Question: I want to remove the browse button from the picture, It is more professional looking if i only keep the image of the profile picture, so that when the user clicks on the image, it opens the select file window... I managed to do that using the following code:
'''
<label><img src="images/profile-picture.png"><input type="file" name="pic" id="pic" accept="image/*"></label>
'''
Any idea how can i remove the annoying button and the text next to it ?

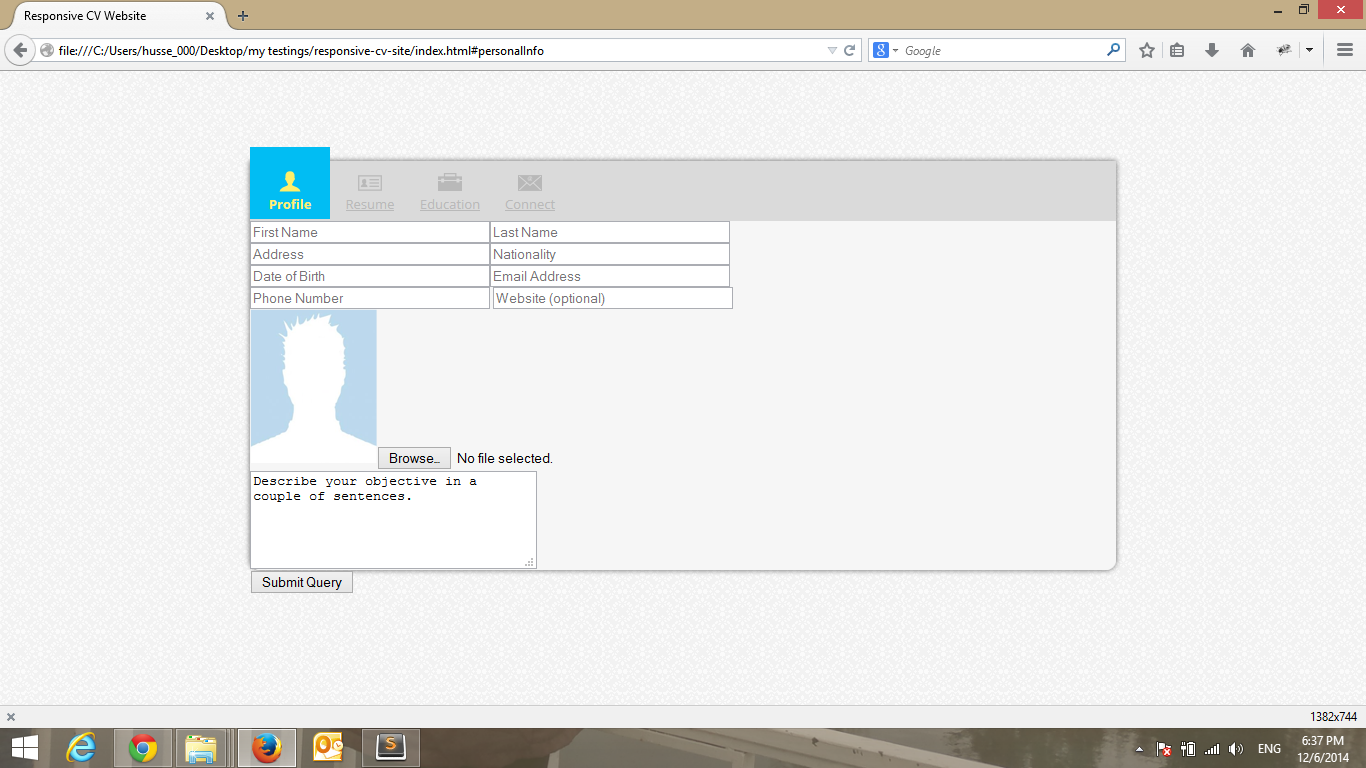
Answer: You can simply hide the input setting its display property to none:
'''
<label>
<img src="http://www.insidefacebook.com/wp-content/uploads/2013/01/profile-150x150.png" id="profile-pic">
<input type="file" name="pic" id="pic" accept="image/*" style="display: none;">
</label>
'''